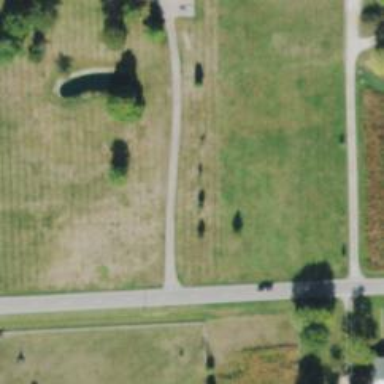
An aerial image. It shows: Driveway.